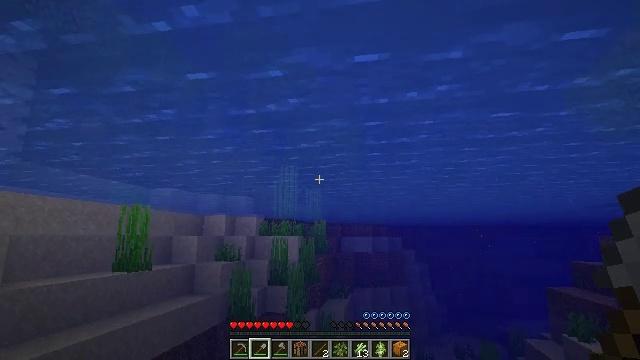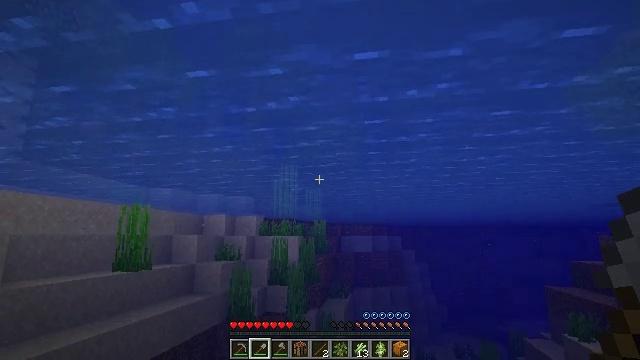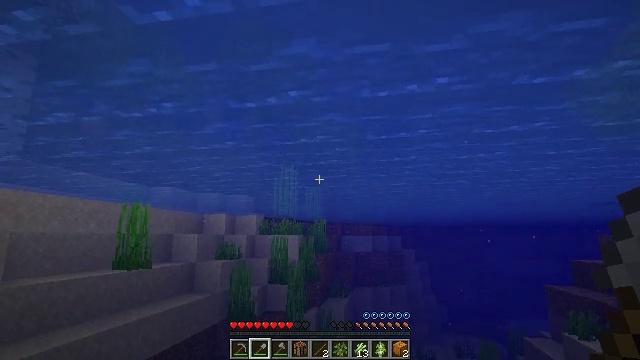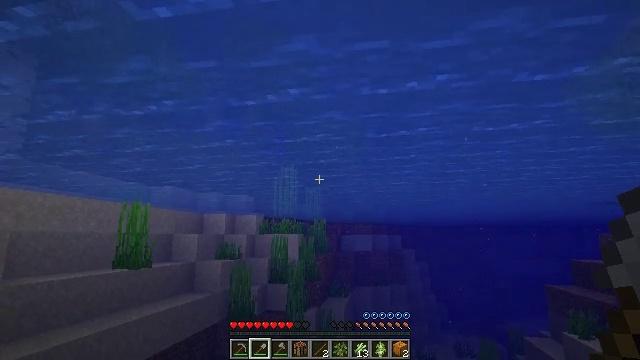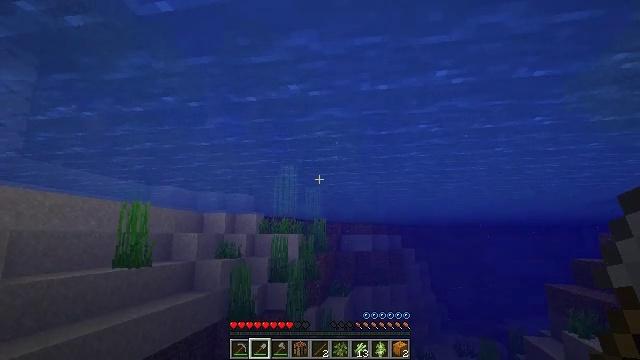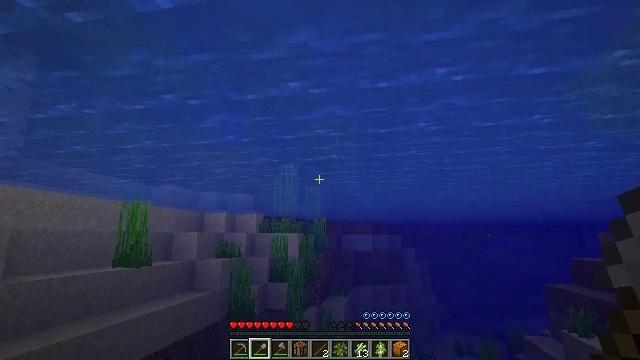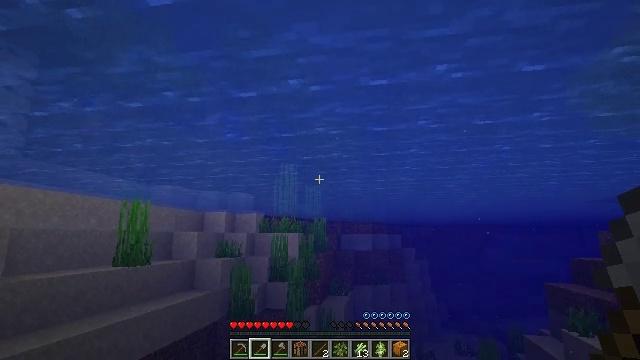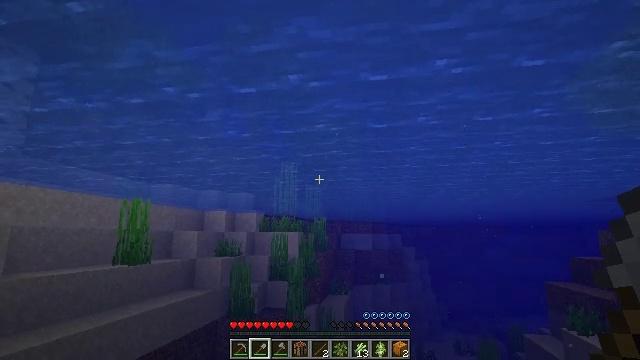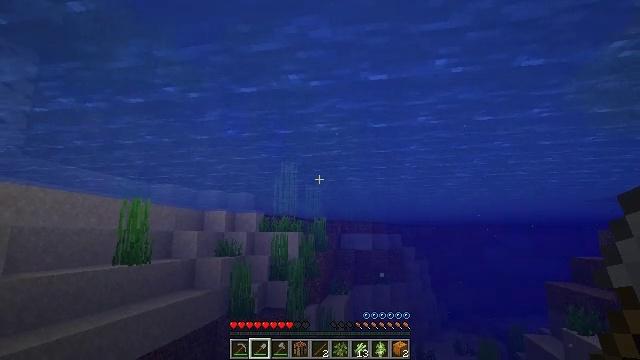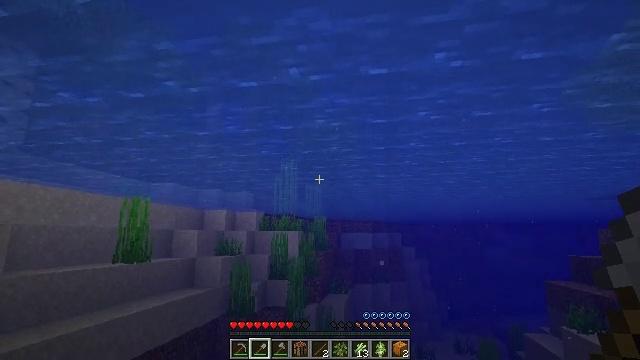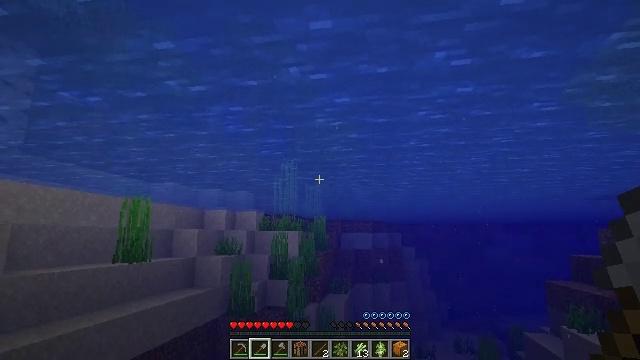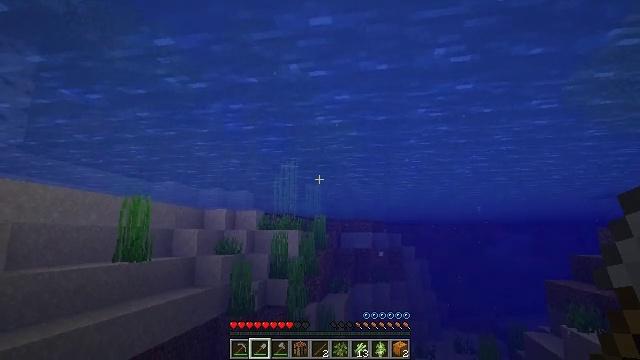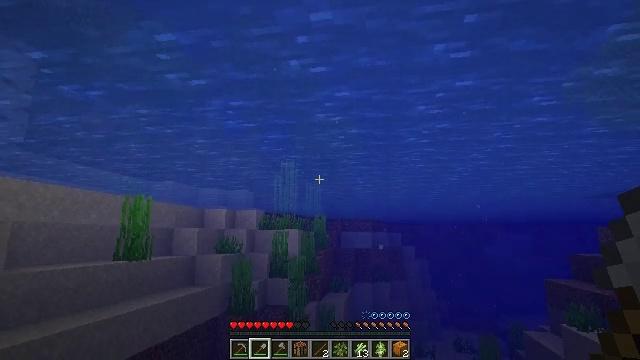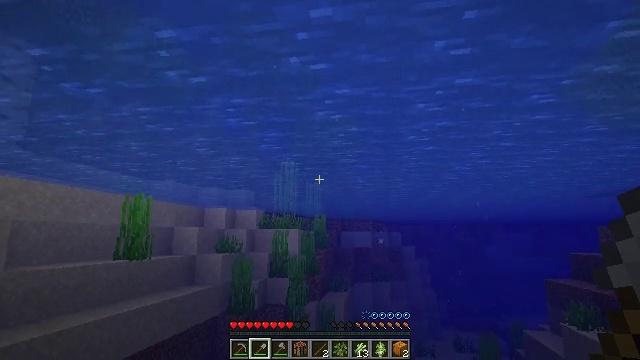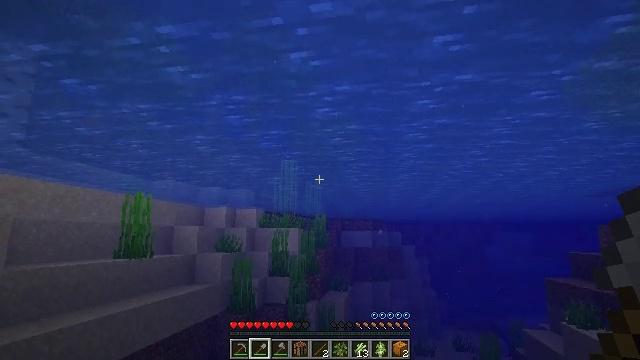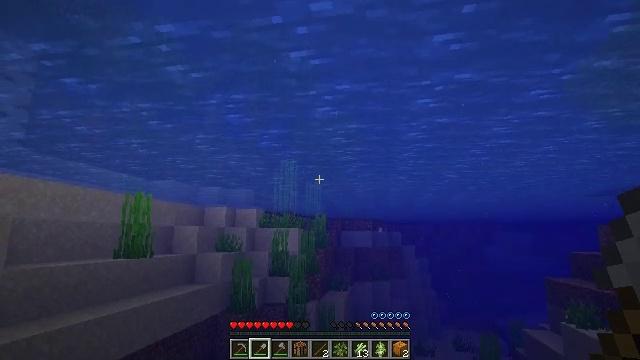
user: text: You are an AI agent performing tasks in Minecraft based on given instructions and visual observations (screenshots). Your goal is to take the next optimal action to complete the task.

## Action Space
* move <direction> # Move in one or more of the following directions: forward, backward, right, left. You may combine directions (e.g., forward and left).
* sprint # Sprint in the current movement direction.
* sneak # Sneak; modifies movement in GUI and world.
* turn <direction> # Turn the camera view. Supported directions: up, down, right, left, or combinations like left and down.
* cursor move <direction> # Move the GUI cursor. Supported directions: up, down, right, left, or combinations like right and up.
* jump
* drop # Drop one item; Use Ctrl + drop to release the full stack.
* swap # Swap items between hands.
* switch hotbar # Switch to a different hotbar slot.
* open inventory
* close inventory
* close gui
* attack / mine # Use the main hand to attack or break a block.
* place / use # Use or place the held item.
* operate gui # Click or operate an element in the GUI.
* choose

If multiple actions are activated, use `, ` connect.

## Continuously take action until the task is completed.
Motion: motion action
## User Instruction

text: Harvest sugar cane from the plant.
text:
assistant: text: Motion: no_op
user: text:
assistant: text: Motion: no_op
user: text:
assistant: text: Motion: no_op
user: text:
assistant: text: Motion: no_op
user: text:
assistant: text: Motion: no_op
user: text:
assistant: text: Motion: no_op
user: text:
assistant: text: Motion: no_op
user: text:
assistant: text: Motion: no_op
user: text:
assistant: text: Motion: no_op
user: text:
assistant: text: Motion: no_op
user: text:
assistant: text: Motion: no_op
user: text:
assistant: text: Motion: no_op
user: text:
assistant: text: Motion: no_op
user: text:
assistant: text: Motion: no_op
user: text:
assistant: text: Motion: no_op
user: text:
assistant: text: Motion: no_op
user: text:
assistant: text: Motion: no_op
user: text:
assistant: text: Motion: no_op
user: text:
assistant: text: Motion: no_op
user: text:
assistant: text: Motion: no_op
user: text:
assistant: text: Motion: no_op
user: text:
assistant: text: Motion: no_op
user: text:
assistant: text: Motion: attack / mine
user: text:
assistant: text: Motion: attack / mine
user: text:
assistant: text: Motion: attack / mine
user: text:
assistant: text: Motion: no_op
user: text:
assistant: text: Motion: no_op
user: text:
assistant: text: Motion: move forward
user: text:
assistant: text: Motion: move forward
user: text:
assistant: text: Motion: move forward